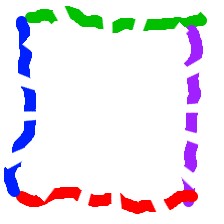
Shape: square